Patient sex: M
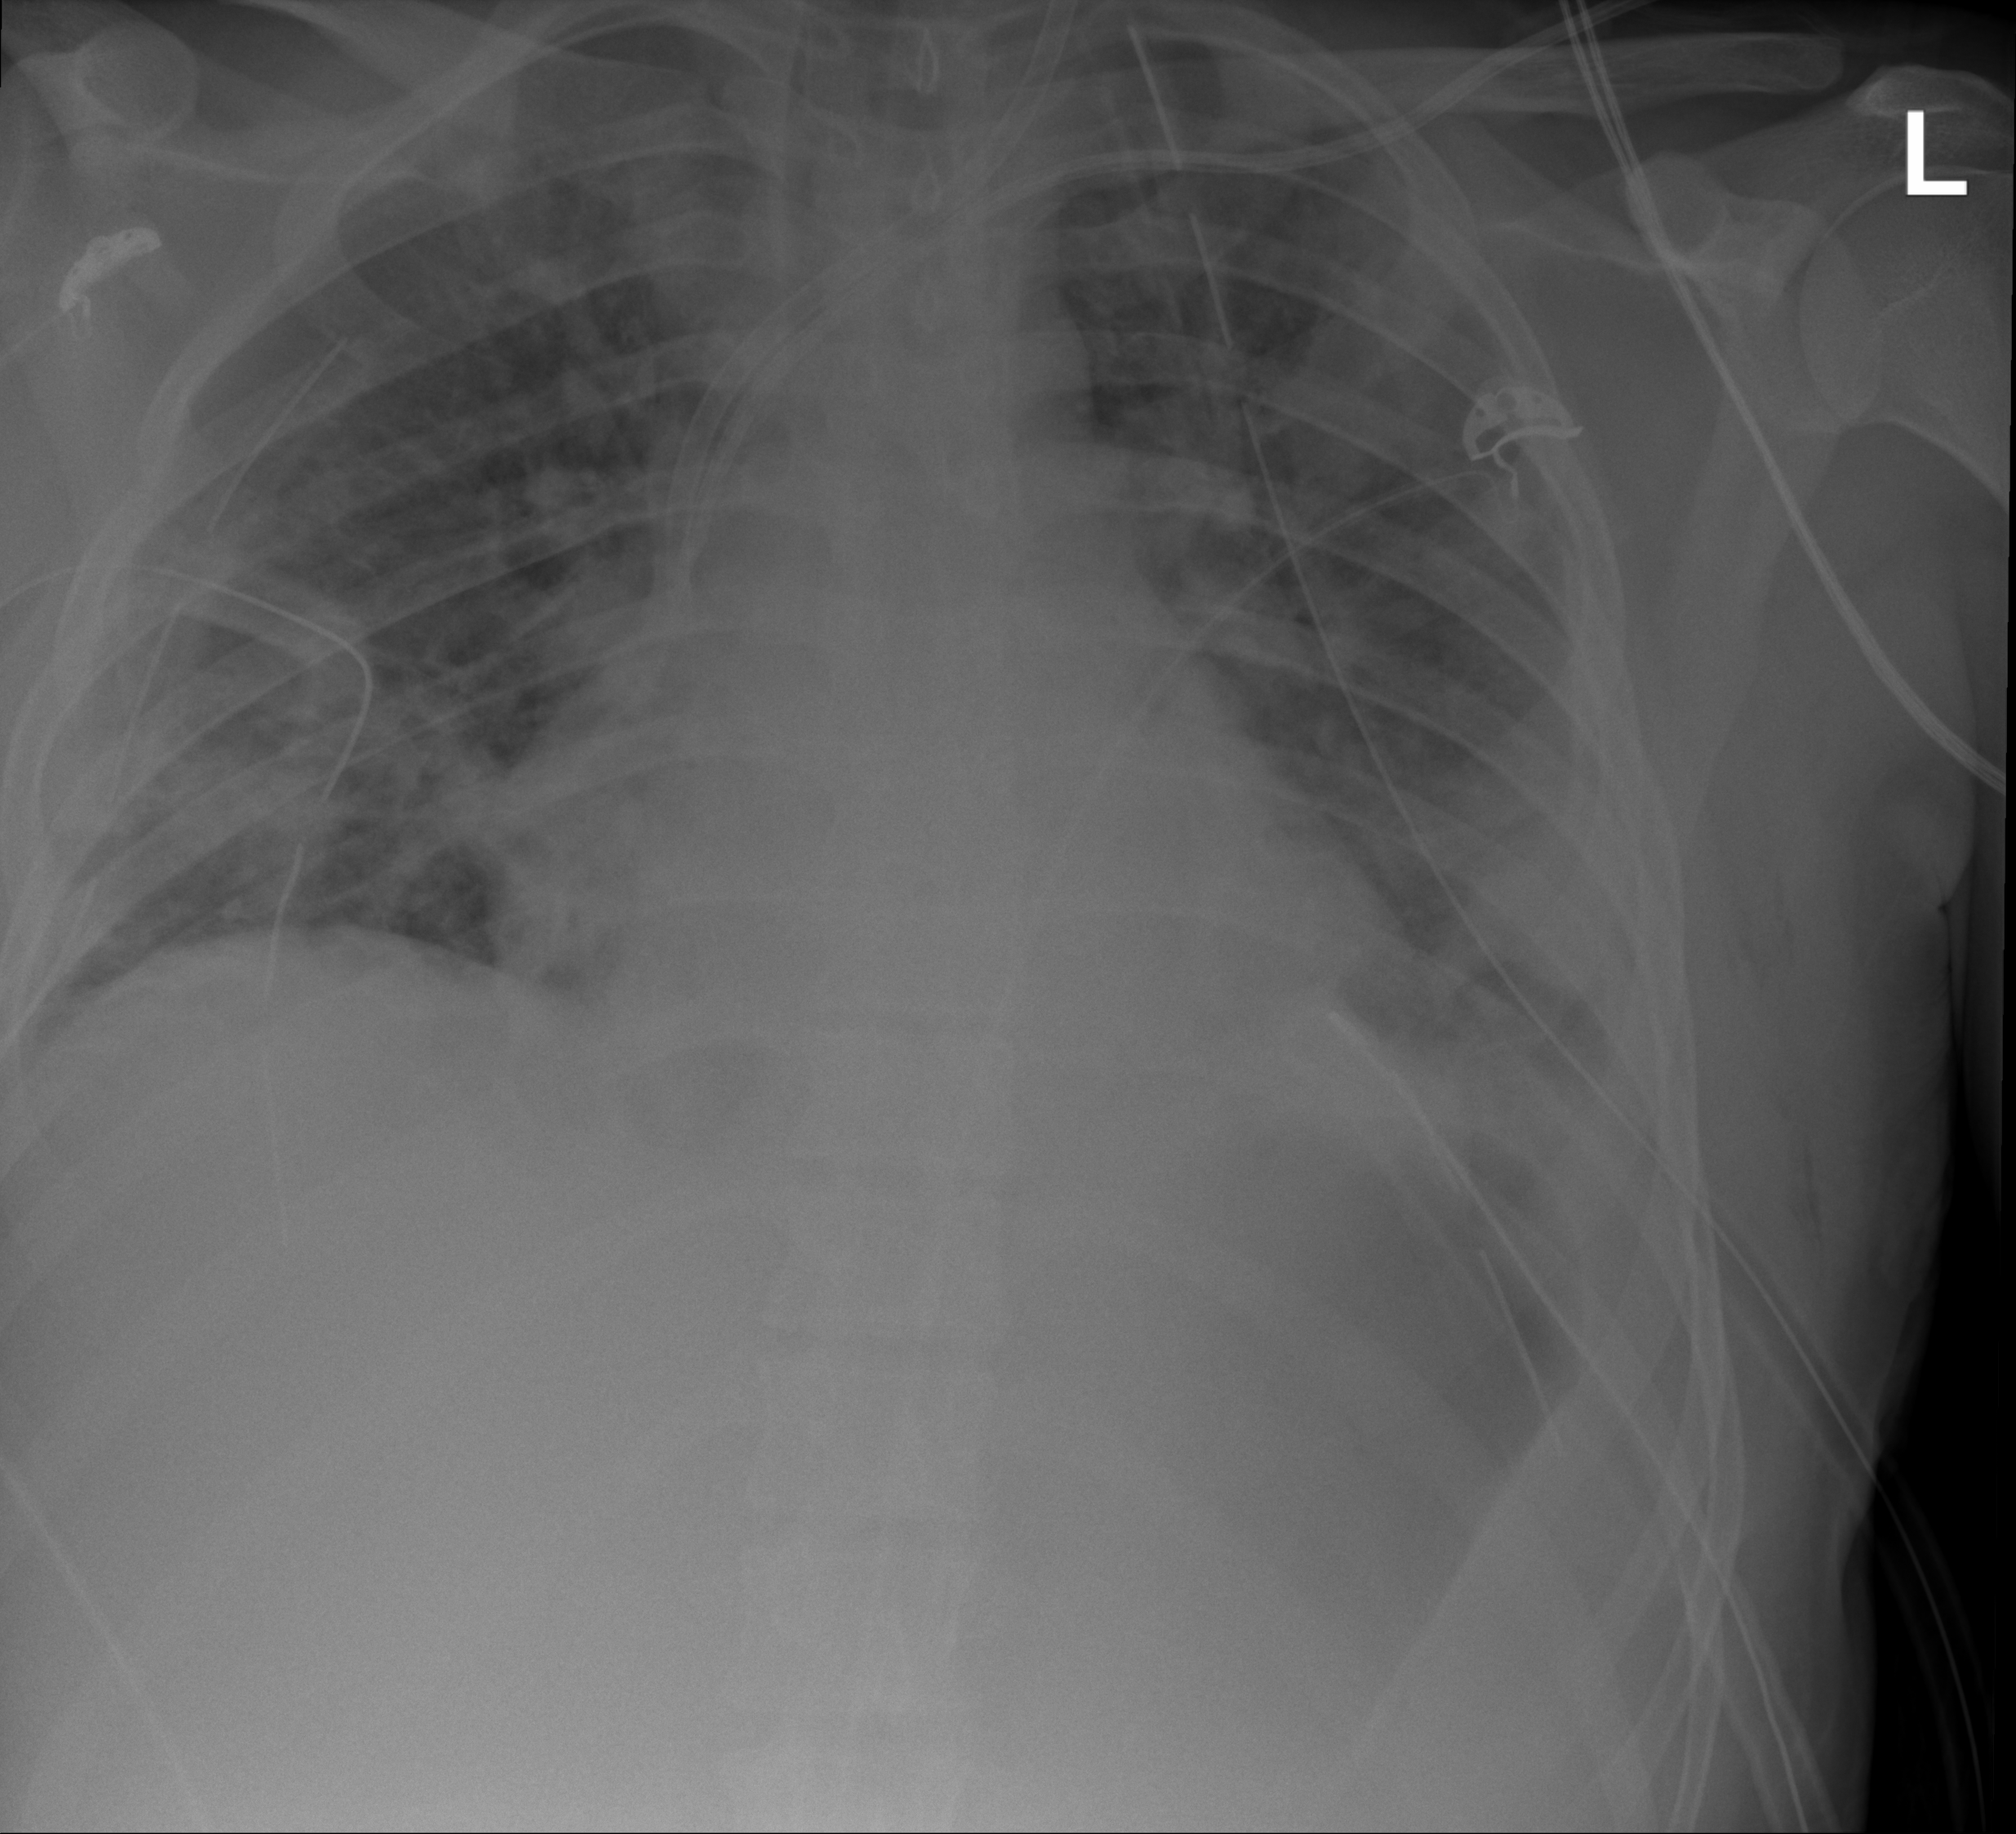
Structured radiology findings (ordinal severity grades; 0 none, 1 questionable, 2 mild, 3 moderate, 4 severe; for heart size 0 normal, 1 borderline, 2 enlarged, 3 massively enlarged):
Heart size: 2
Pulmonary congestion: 0
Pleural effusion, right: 0
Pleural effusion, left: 2
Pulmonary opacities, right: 3
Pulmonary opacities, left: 2
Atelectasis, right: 2
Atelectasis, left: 2